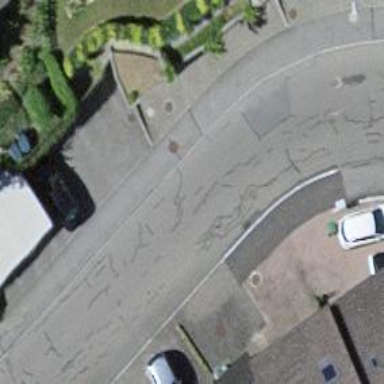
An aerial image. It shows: Unmarked crossing on footway.